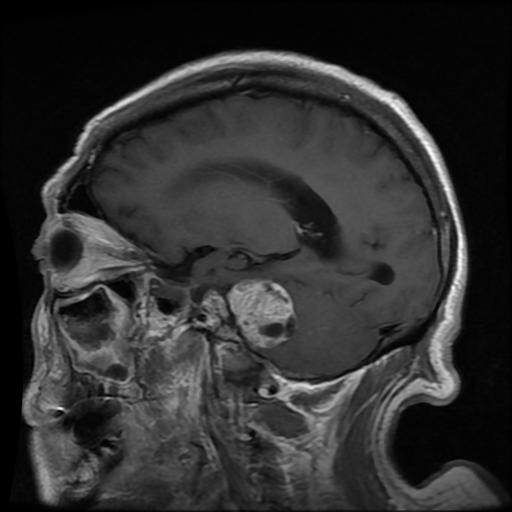
Label: meningioma